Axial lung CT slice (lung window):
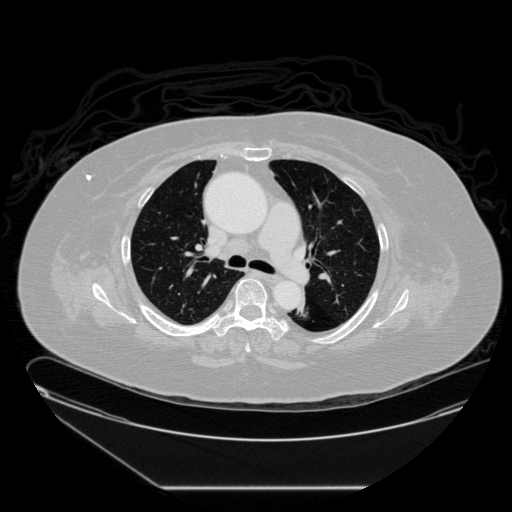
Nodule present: yes
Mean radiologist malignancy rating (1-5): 3.5